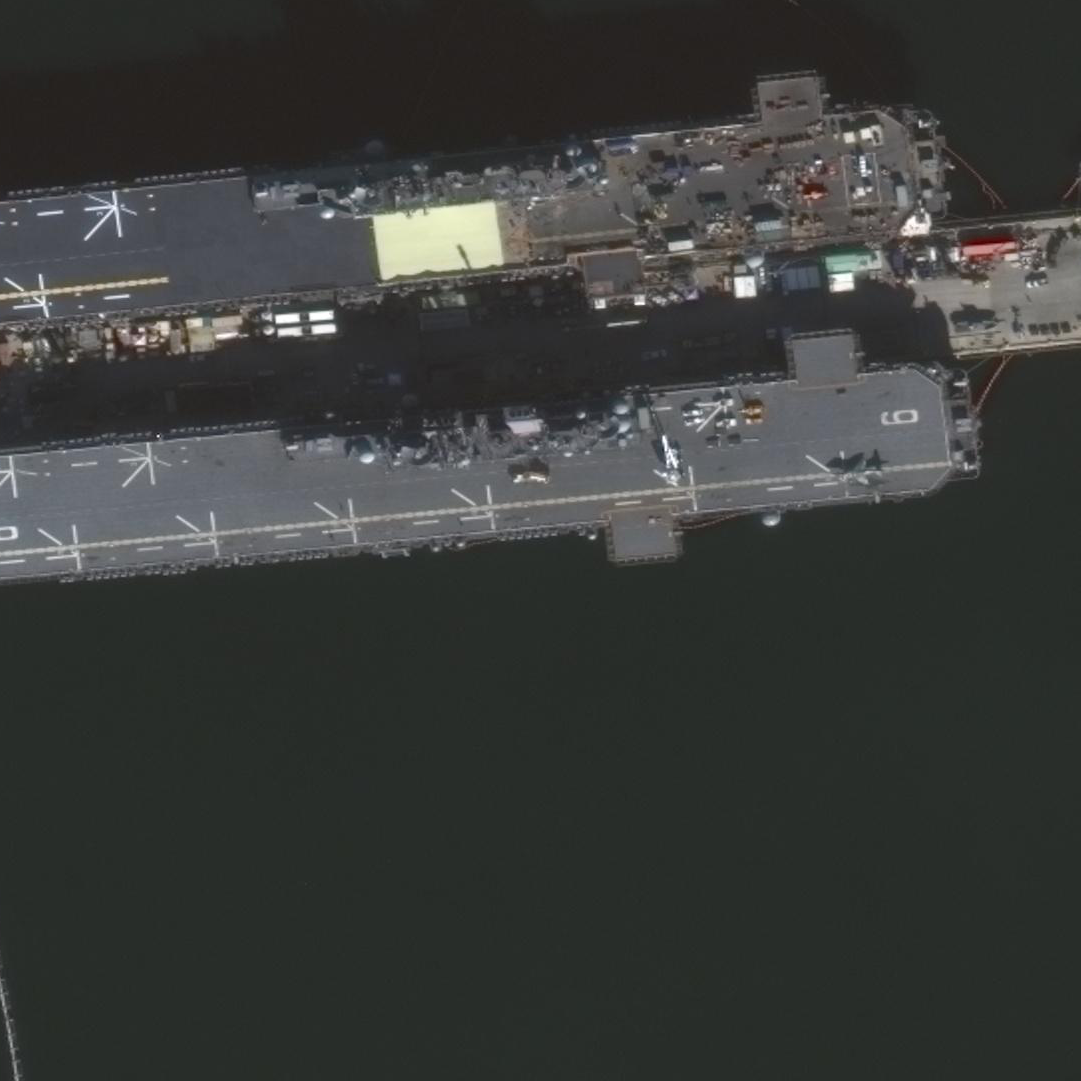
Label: Wasp-class_assault_ship